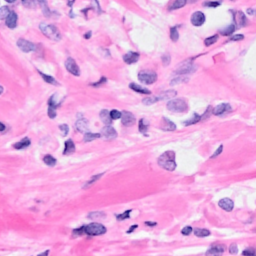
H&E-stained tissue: Breast